Question:
'''
inline fun <T, R> isNullObject(value: T?, notNullBlock: (T) -> R, isNullBlock: (() -> Unit)? = null) {
if (value != null) {
notNullBlock(value)
} else {
if(isNullBlock != null){
isNullBlock()
}
}
'''
}
I tried to write some higher-order functions to facilitate development, but it is error
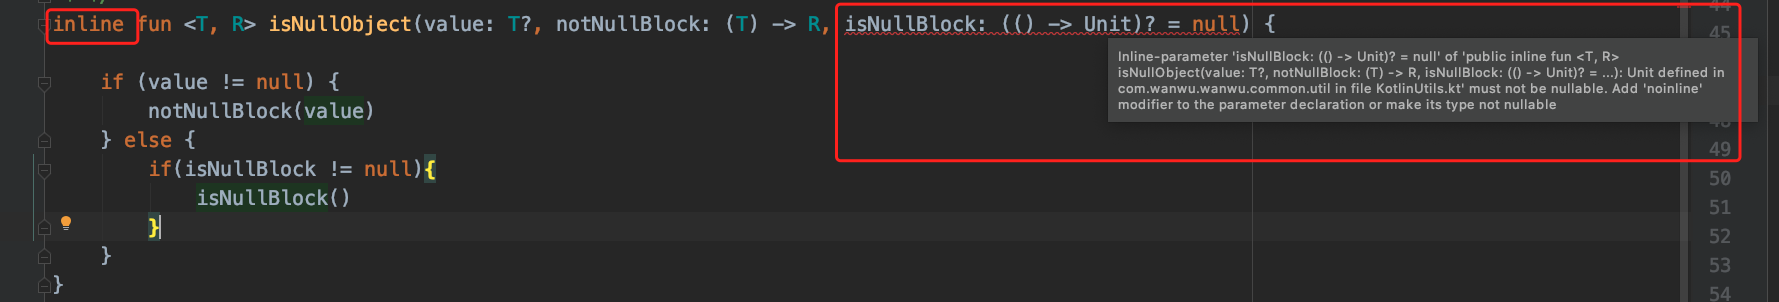
Answer: I think it is related to how <URL> and lambdas passed to it are inlined. The inline modifier affects both the function itself and the lambdas passed to it: all of those will be inlined into the call site. It seems Kotlin doesn't allow to use lambdas.
If you want some default value for 'isNullBlock' parameter you can use empty braces 'isNullBlock: () -> Unit = {}':
'''
inline fun <T, R> isNullObject(value: T?, notNullBlock: (T) -> R, isNullBlock: () -> Unit = {}) {
if (value != null) {
notNullBlock(value)
} else {
isNullBlock()
}
}
'''